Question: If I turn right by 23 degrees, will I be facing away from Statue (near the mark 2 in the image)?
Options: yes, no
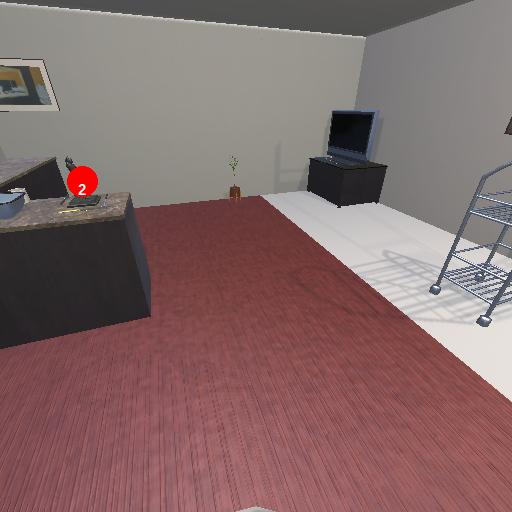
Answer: yes